Question: I wanted to follow this <URL>
But it says to create a BlackBerry 10 OS OpenGL ES 1.1 Application Template Project. But I dont see any option for that when I try to create a new blackberry10 C/C++ project in QNX IDE.

How do I add this option ?Thanks.
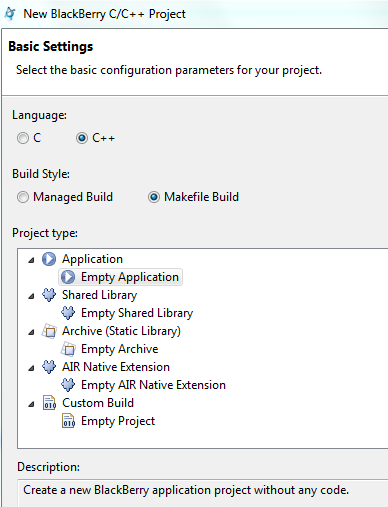
Answer: Make sure you have the latest tools loaded, when I follow the instructions in the link using the Beta 4 IDE I see: